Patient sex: F
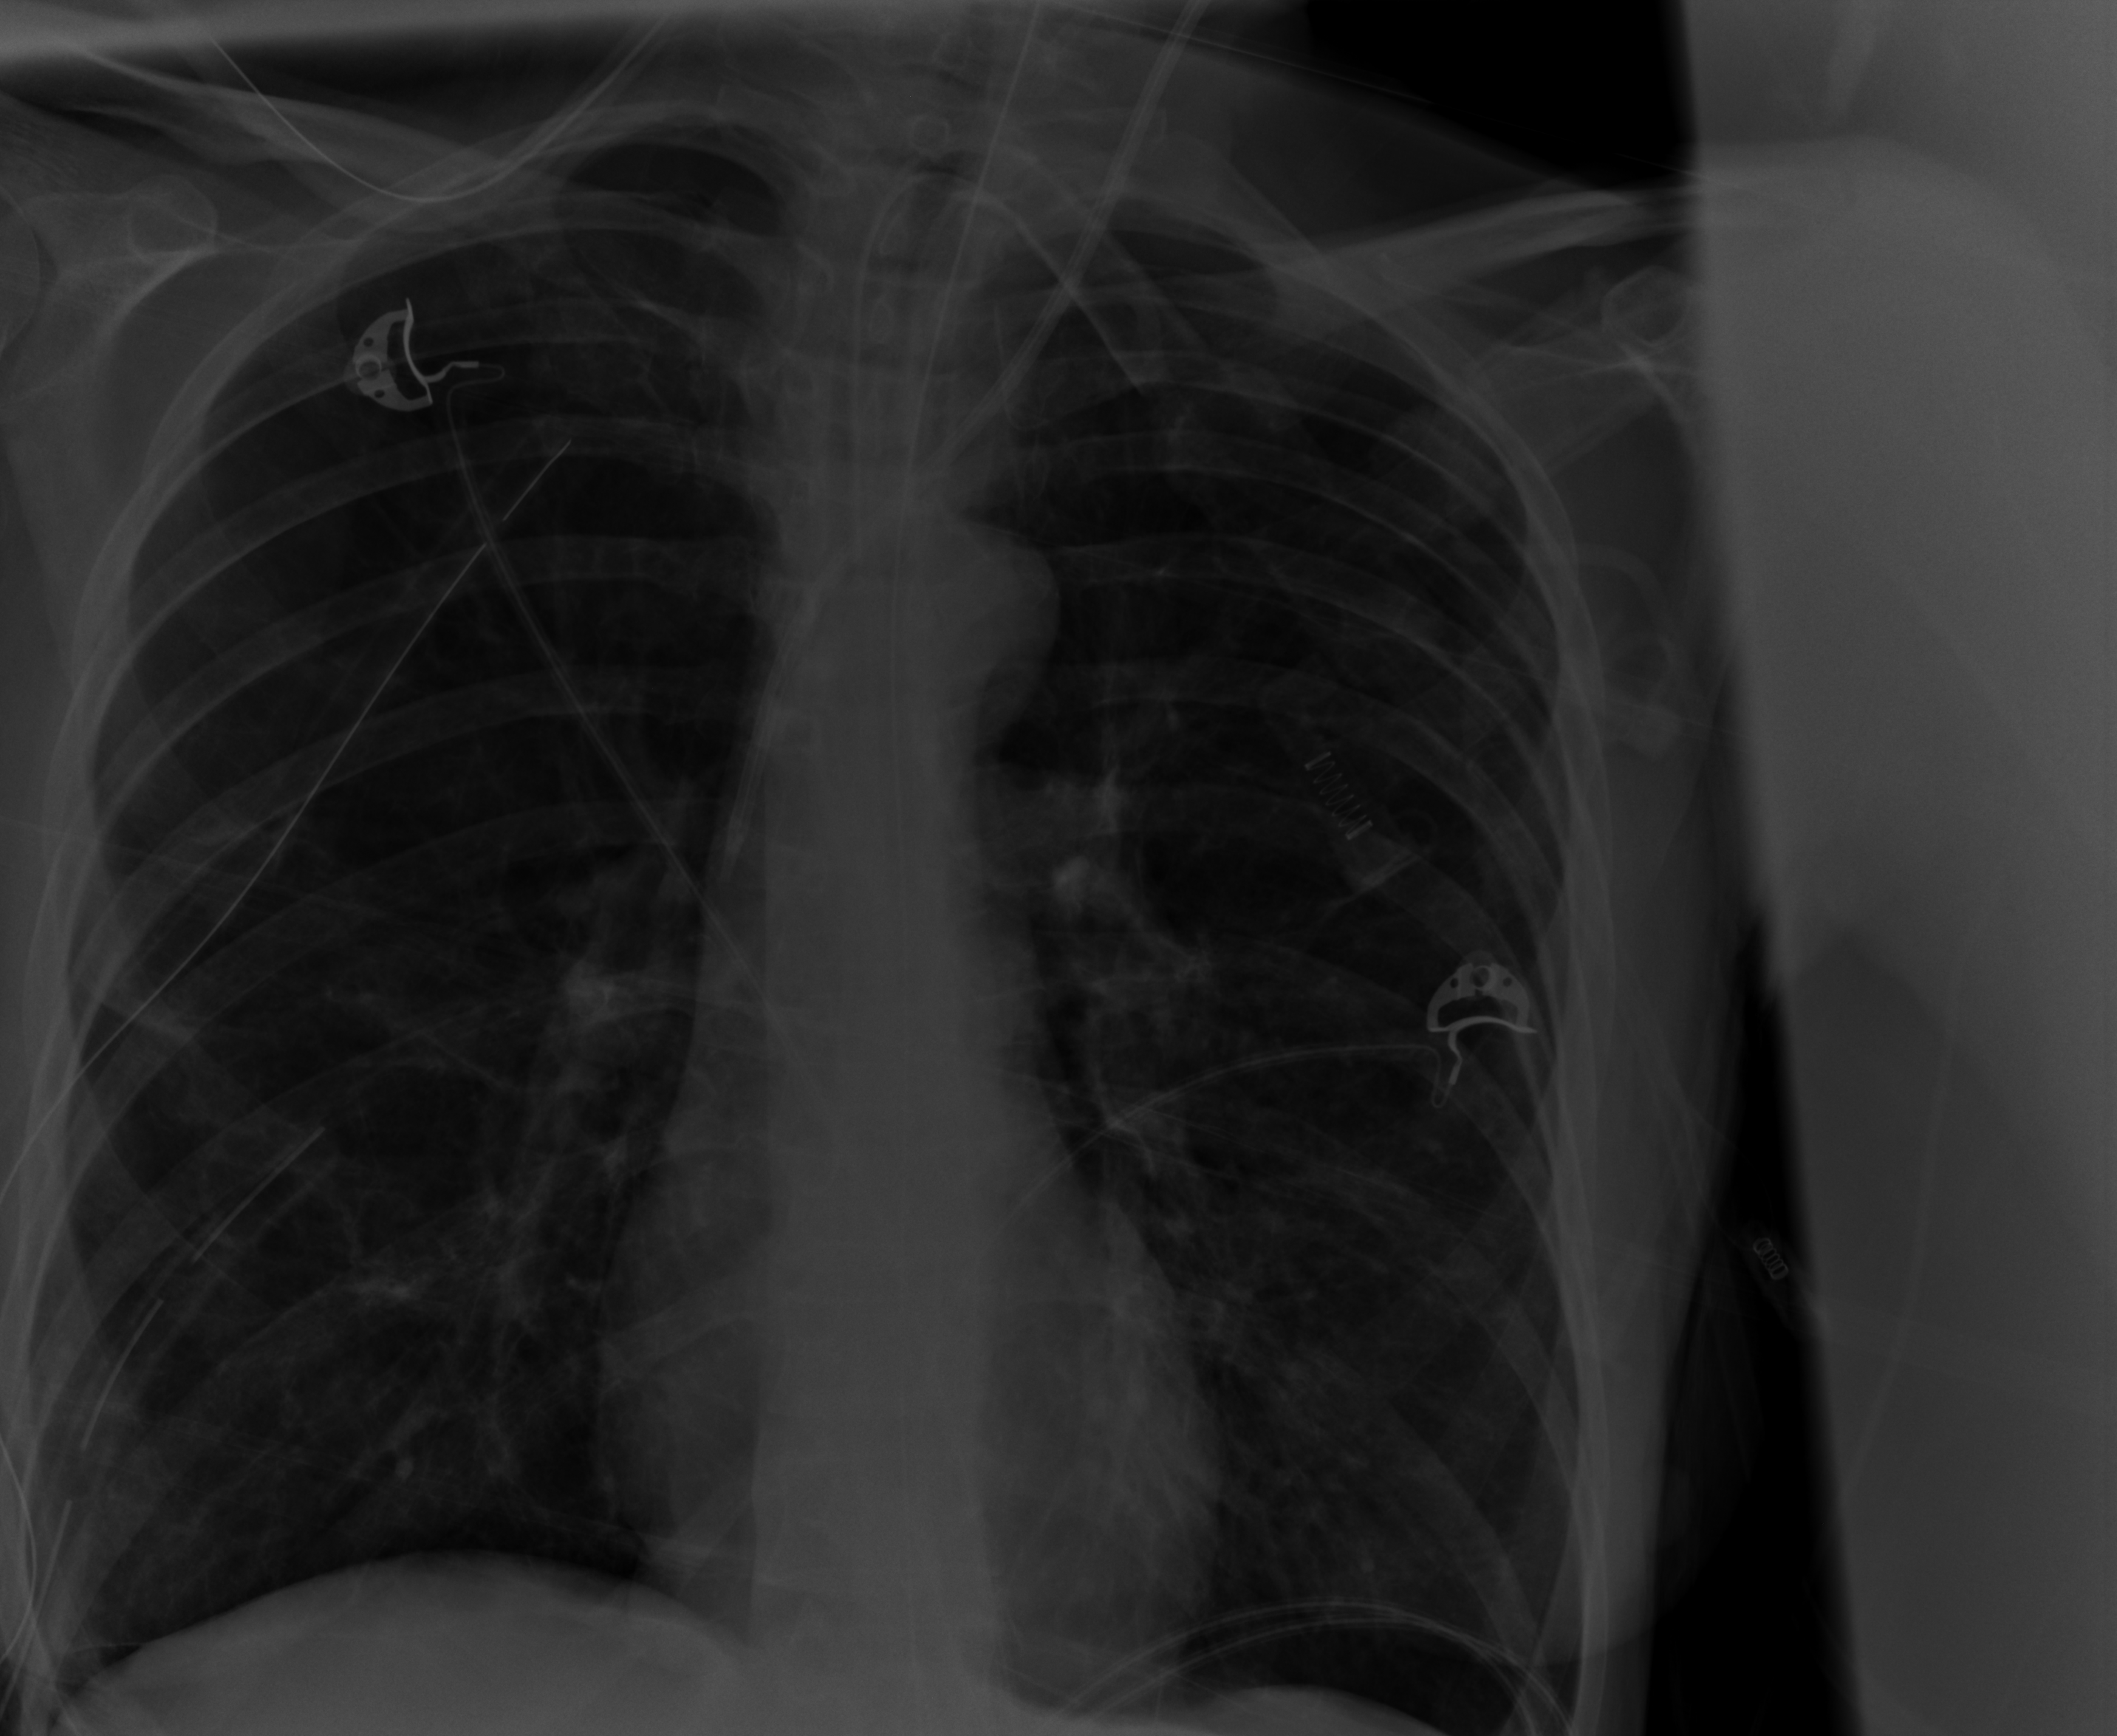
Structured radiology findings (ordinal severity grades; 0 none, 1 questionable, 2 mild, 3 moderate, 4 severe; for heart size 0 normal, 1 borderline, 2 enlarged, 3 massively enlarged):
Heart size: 0
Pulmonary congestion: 0
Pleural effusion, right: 0
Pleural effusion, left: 0
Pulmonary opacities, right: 0
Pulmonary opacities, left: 0
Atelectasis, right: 2
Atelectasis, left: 0